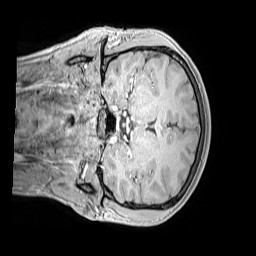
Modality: MP2RAGE
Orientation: coronal
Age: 13
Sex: male
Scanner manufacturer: siemens
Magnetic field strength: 3 T
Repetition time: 4 s
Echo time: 0.00299 s